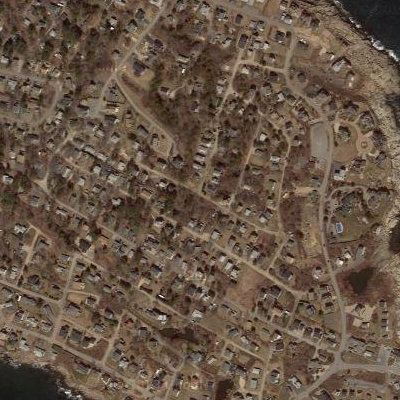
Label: fResident